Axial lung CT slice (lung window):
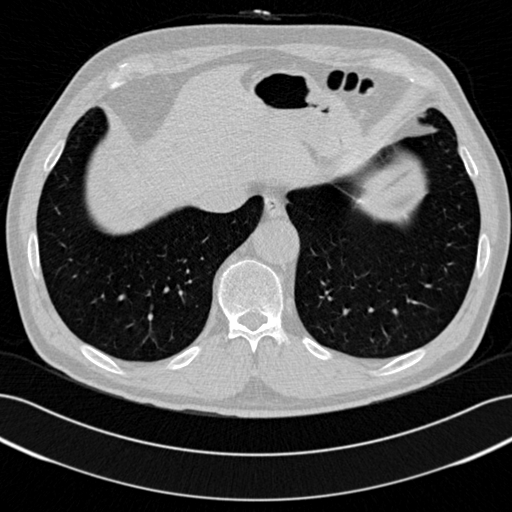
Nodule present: no